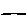
Label: line